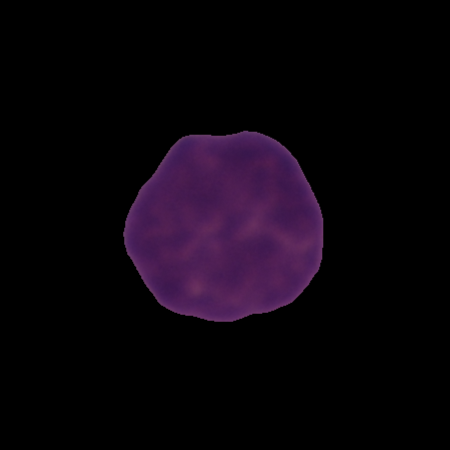
Label: healthy